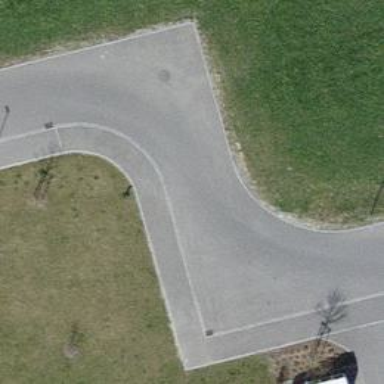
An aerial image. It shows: Asphalt road in residential area.